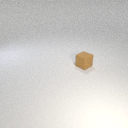
small brown rubber cube